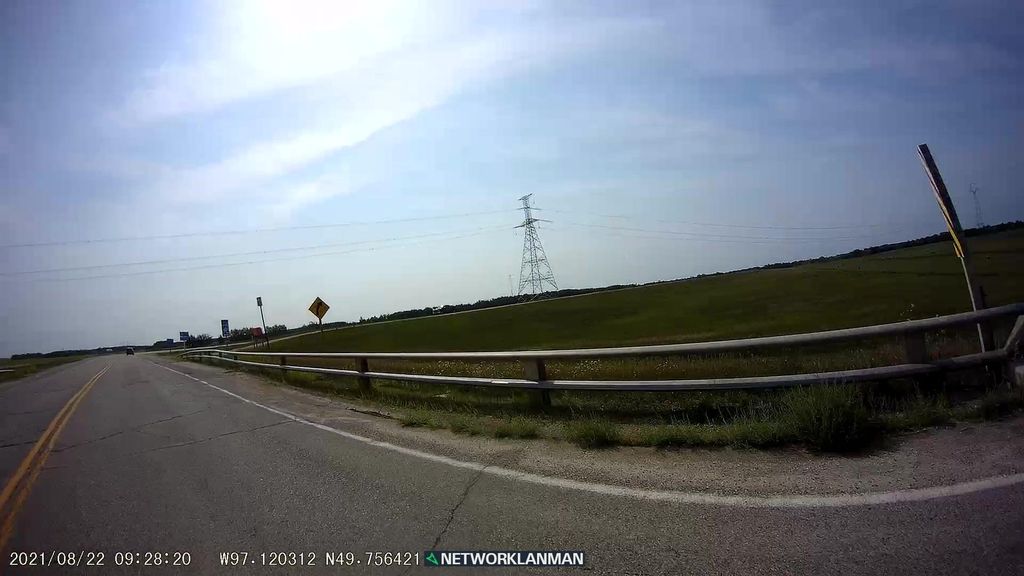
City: winnipeg